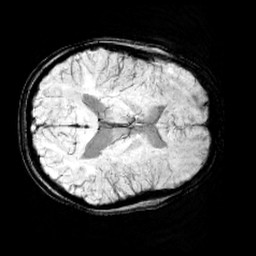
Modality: minIP
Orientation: axial
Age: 12
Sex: female
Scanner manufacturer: siemens
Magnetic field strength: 3 T
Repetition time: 0.027 s
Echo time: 0.02 s